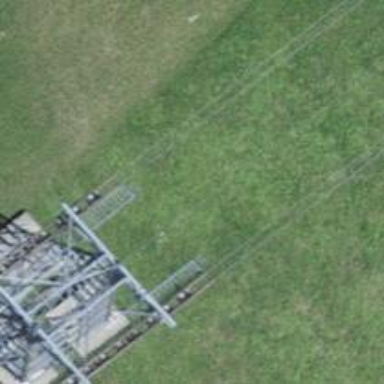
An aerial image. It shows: Pylon for aerialway.